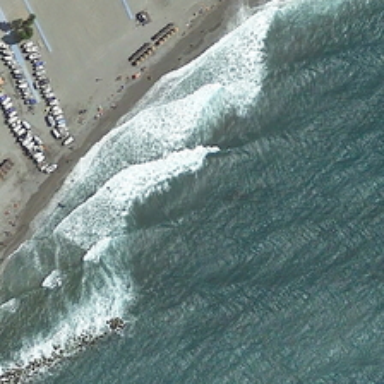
White waves are between yellow beach with some boats and green ocean .